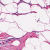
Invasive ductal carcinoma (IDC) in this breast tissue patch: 0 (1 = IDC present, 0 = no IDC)